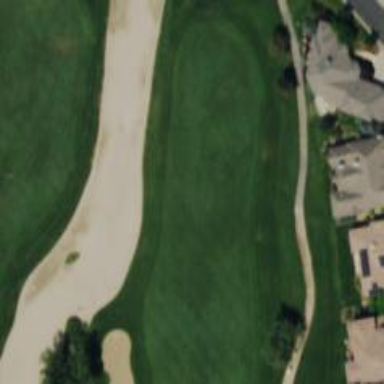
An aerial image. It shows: Golf hole for the sport of golf.